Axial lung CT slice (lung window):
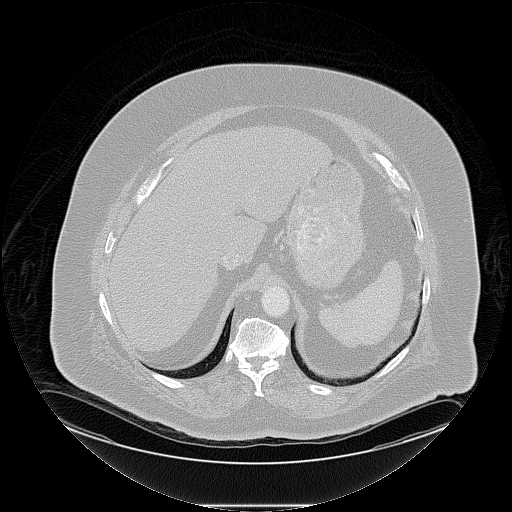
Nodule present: no